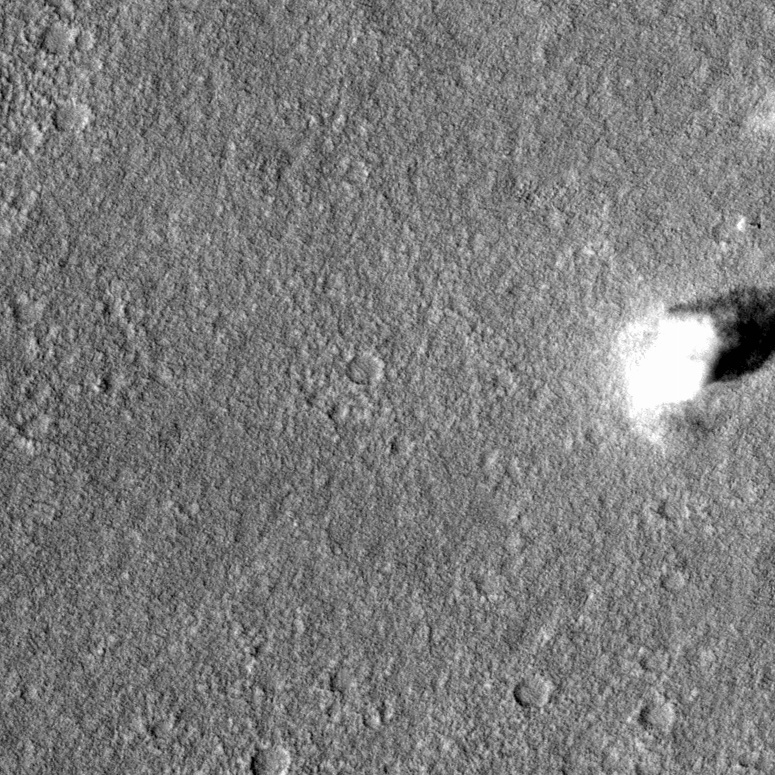
Label: dustdevil